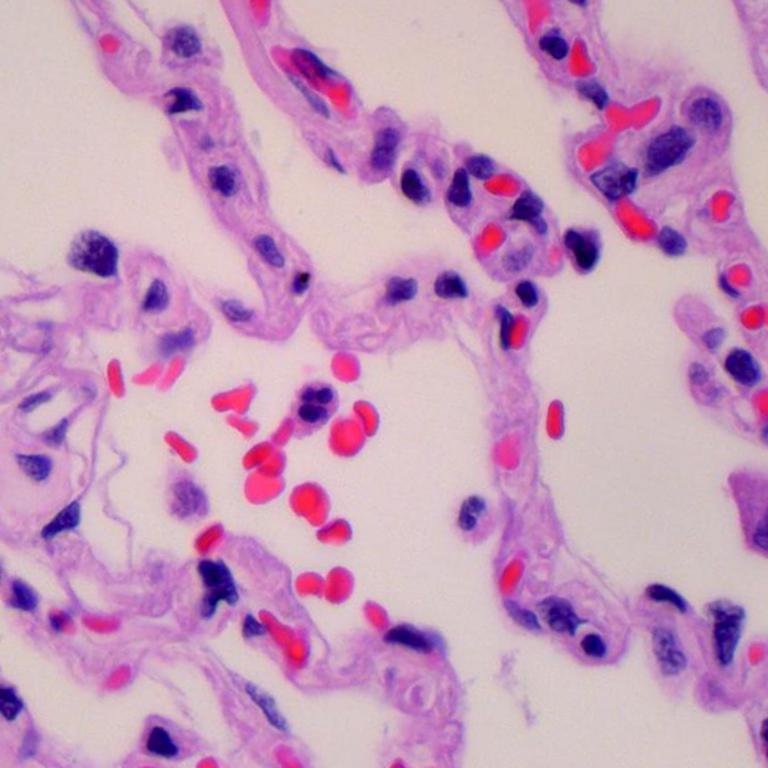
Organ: lung
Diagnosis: benign